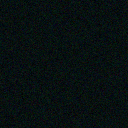
Screen state: off